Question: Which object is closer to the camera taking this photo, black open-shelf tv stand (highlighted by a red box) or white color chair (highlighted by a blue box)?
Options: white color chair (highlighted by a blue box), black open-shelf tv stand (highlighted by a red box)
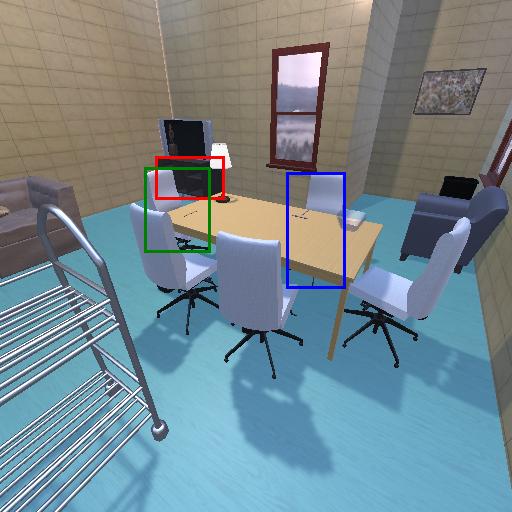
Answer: white color chair (highlighted by a blue box)